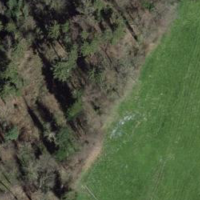
EUNIS habitat code: 44
Species observed at this site:
Euonymus europaeus